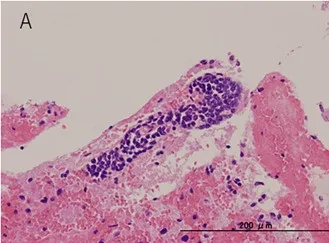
Pathological findings. Brain biopsy from the left frontal lobe. (A) Hematoxylin and eosin staining.
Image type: pathology (h&e)